Question: I would like some help with the following problem.
I have a system setup where a user clicks on an image (ThumbsUp or ThumbsDown) and the specified field in the Db in incremented by 1 and the new result is supposed to be sent back to the view. I am able to use jQuery to increment the value in the Db, but I cannot get the right value to update. It just shows up as 'Array', which I think I know why. But how do I fix this?

My view file
'''
...
<div id="article_thumbsUp">
<?php echo $comment['Comment']['liked'];?>
</div>
<img class="voteup" width="20" src="/img/icons/thumb-up-icon.png">
...
'''
My jQuery Code
'''
<script>
$(".voteup").click(function() {
$('#article_thumbsUp').change(function() {
$(this).load('/comments/voteup/10');
function(result) {
$('#article_thumbsUp').html(result);
};
})
.change();
});
</script>
'''
'/comments/voteup/10''$comments['Comment']['id']'
And my controller file
'''
function voteUp($id = null){
$this->autoRender = false;
if($this->RequestHandler->isAjax()){
$this->Comment->id = $id;
if($this->Comment->saveField(
'liked',
$this->Comment->field('liked')+1)){
$newValue = $this->Comment->findById($id);
}
}
return $newValue;
}
'''
I know 'findById' creates an array of data. How do I only return the field 'liked'.
Thanks a lot,
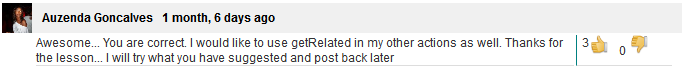
Answer: I believe you should use '$newValue['Comment']['liked']' to get the liked field.
Regarding the javascript, I would dynamically print the id number into the script section in your html. This means that the script must be in the body of your document.
e.g.
'''
<script>
$(".voteup").click(function() {
$('#article_thumbsUp').change(function() {
$(this).load('/comments/voteup/<?php echo $comments['Comment']['id']?>');
function(result) {
$('#article_thumbsUp').html(result);
};
})
.change();
});
</script>
'''